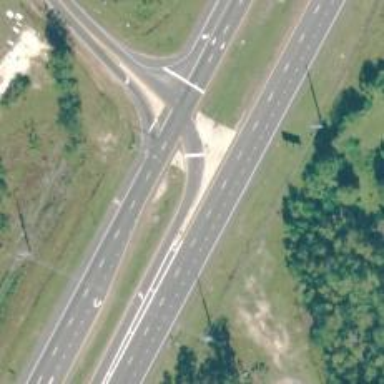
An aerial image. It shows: Trunk link highway.